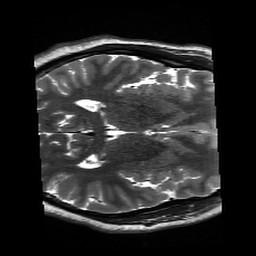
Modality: T2w
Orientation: axial
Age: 22
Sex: male
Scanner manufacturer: siemens
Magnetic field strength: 3 T
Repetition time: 14.5 s
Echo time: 0.088 s